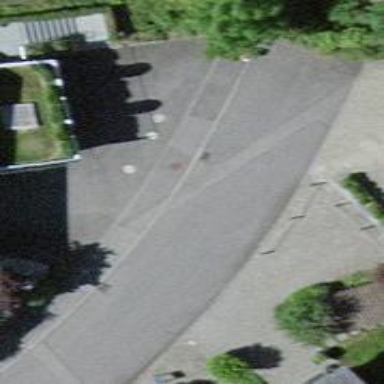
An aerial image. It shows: Kerb serving as barrier.